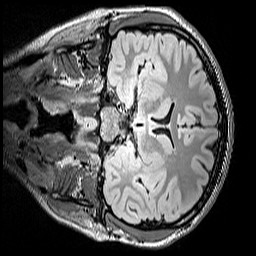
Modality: FLAIR
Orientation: coronal
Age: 11
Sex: female
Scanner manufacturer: siemens
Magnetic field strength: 3 T
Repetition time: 5 s
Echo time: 0.388 s